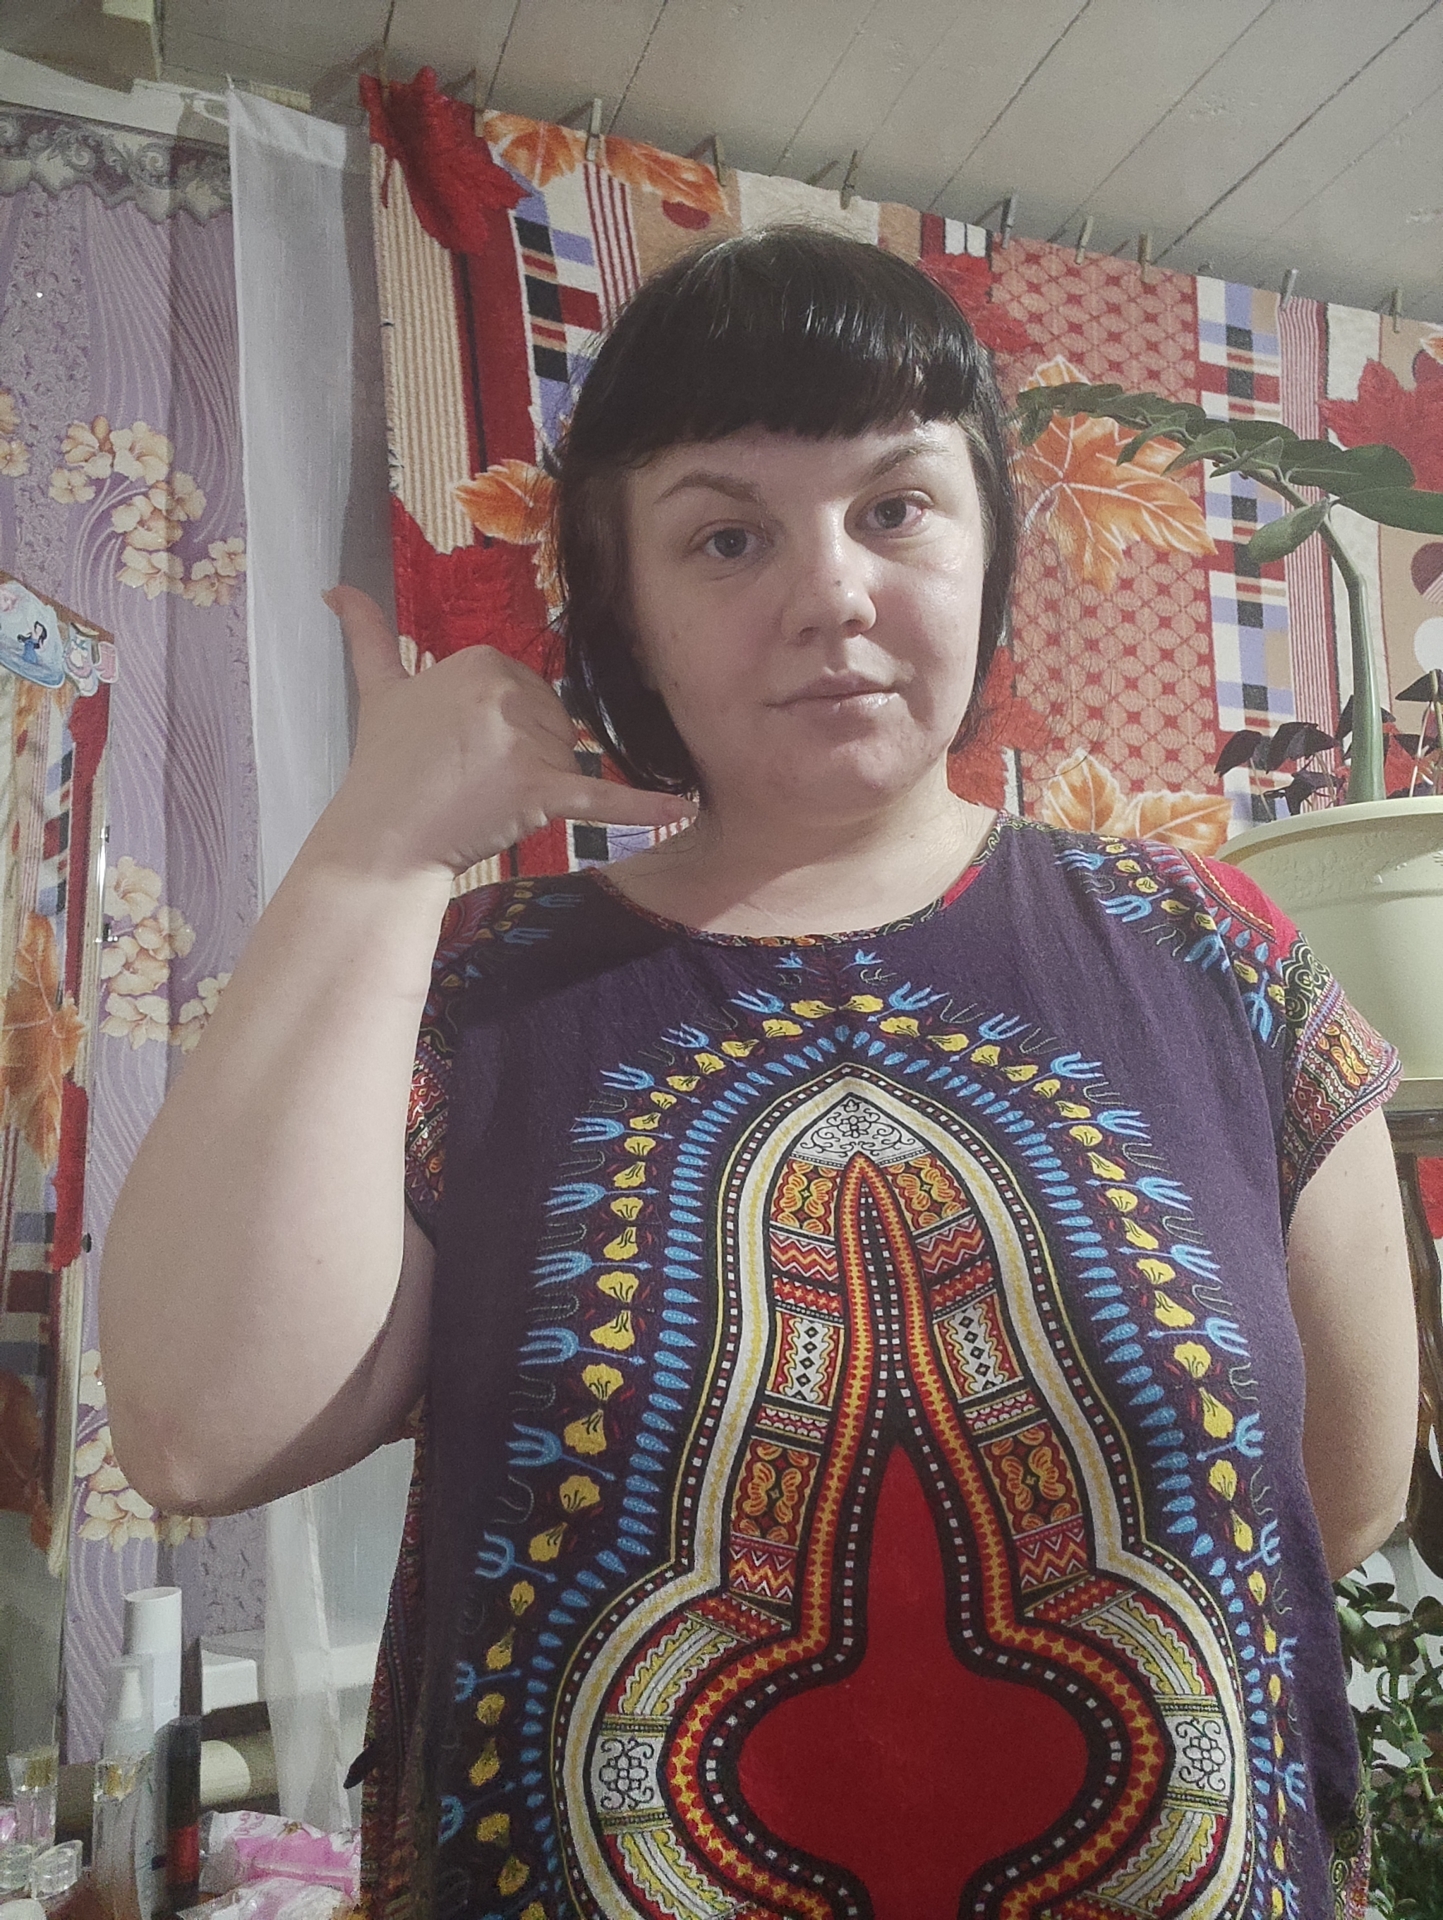
Label: noise